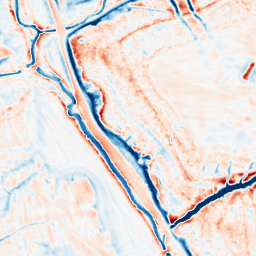
Category: multiscale
Decomposition family: dog_multiscale
Decomposition parameters: sigma_ratio: 2
n_scales: 3
base_sigma: 0.5
Upsampling method: sinc_hamming
Upsampling parameters: scale: 2
kernel_size: 16
Upsampling scale: 2